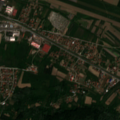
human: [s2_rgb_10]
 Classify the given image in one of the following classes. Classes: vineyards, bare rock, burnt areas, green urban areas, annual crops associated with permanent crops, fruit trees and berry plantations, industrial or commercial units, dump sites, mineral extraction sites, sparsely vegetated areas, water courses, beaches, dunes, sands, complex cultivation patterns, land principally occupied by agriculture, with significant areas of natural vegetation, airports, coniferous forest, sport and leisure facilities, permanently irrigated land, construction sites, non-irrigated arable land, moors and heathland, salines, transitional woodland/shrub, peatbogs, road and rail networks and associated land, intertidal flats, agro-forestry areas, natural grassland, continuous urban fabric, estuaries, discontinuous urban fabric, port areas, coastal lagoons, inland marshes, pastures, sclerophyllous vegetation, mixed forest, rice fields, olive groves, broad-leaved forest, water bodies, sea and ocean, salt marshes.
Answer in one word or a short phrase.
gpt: discontinuous urban fabric, sport and leisure facilities, non-irrigated arable land, complex cultivation patterns, land principally occupied by agriculture, with significant areas of natural vegetation, broad-leaved forest